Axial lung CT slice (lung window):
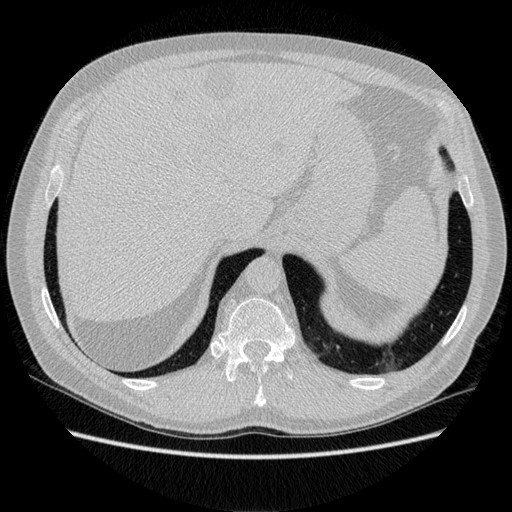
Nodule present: no